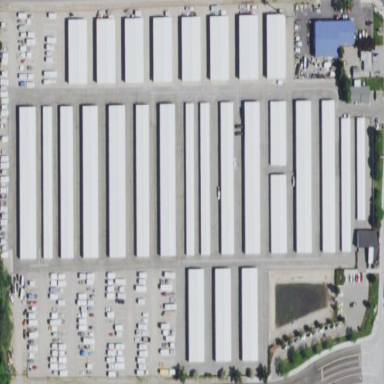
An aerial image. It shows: Industrial area with storage rental shop.